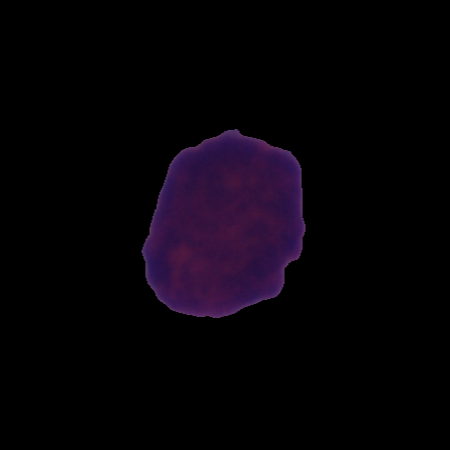
Label: cancer